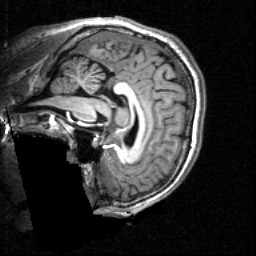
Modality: T1w
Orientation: sagittal
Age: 23
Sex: male